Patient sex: M
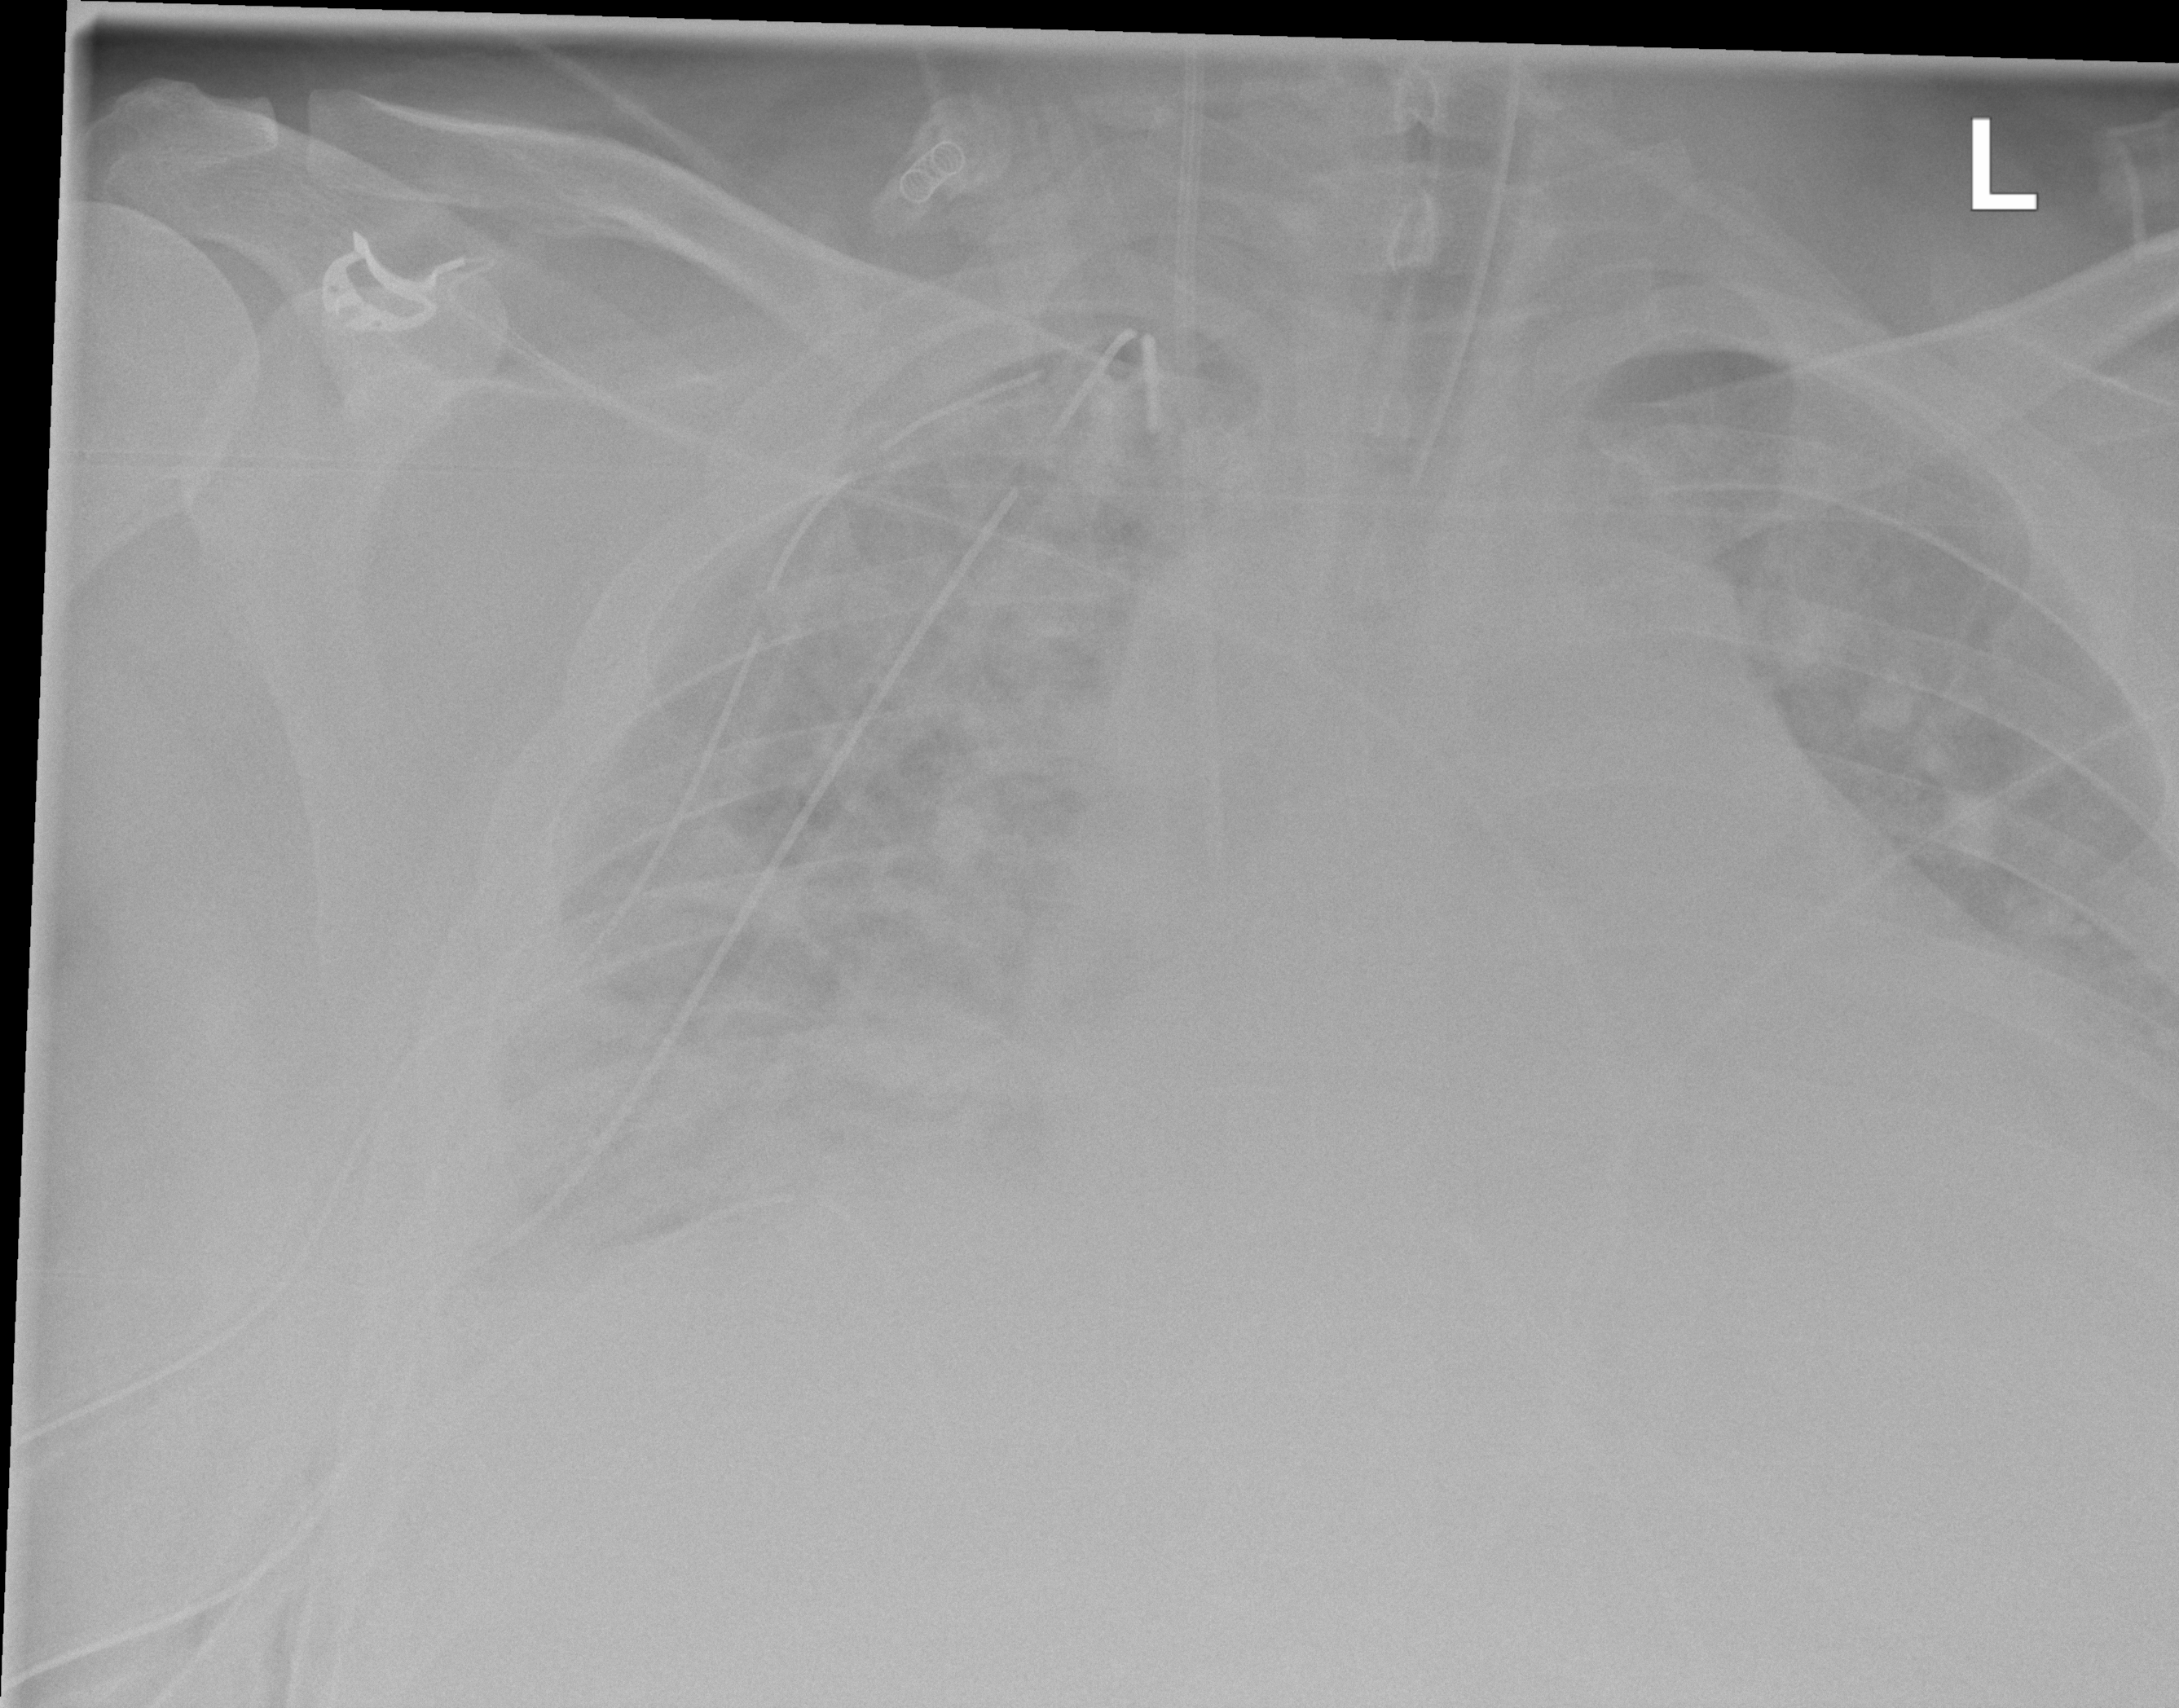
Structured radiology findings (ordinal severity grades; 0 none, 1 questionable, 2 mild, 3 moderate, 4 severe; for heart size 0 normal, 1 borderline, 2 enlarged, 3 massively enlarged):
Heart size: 3
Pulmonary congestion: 2
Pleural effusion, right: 2
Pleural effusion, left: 0
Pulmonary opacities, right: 2
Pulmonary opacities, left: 2
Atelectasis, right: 2
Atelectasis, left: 0